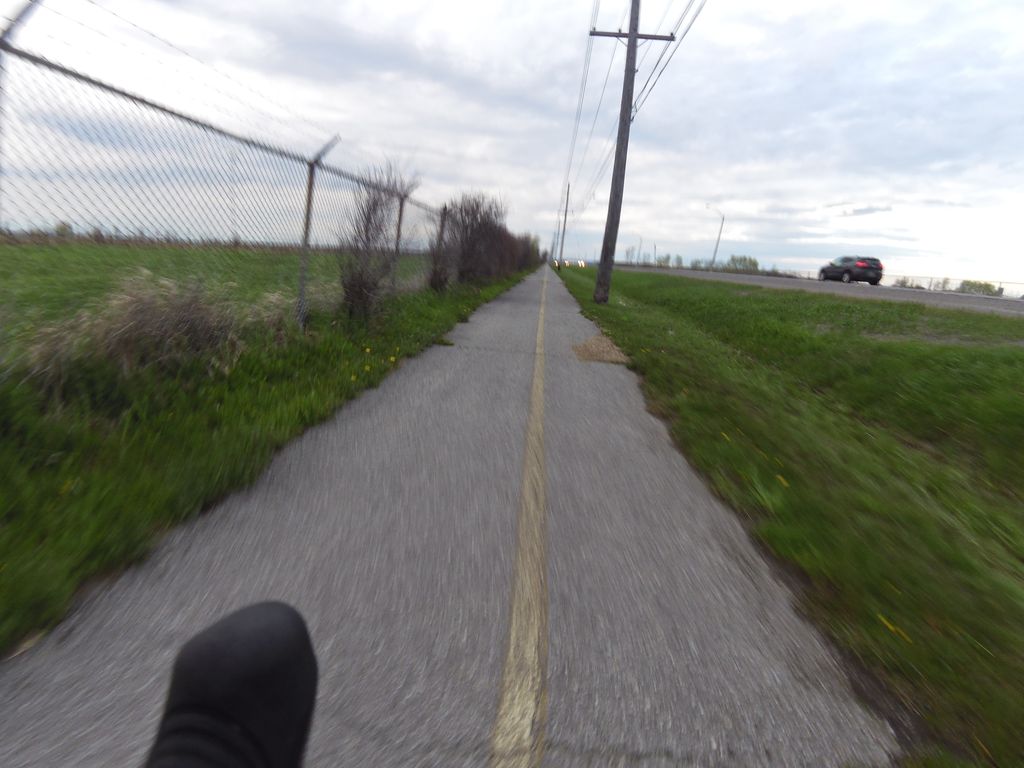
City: ottawa-gatineau